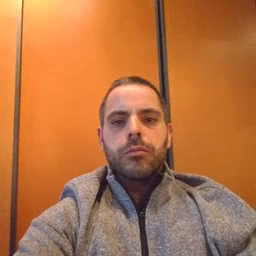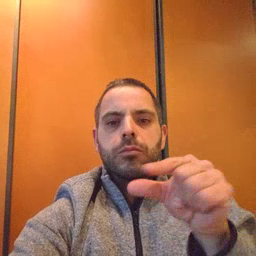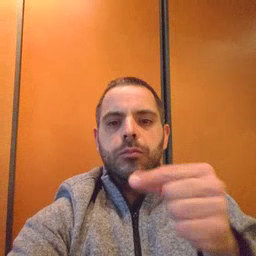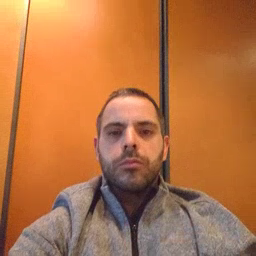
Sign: green